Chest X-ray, AP view. Patient: 22 years old, sex M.
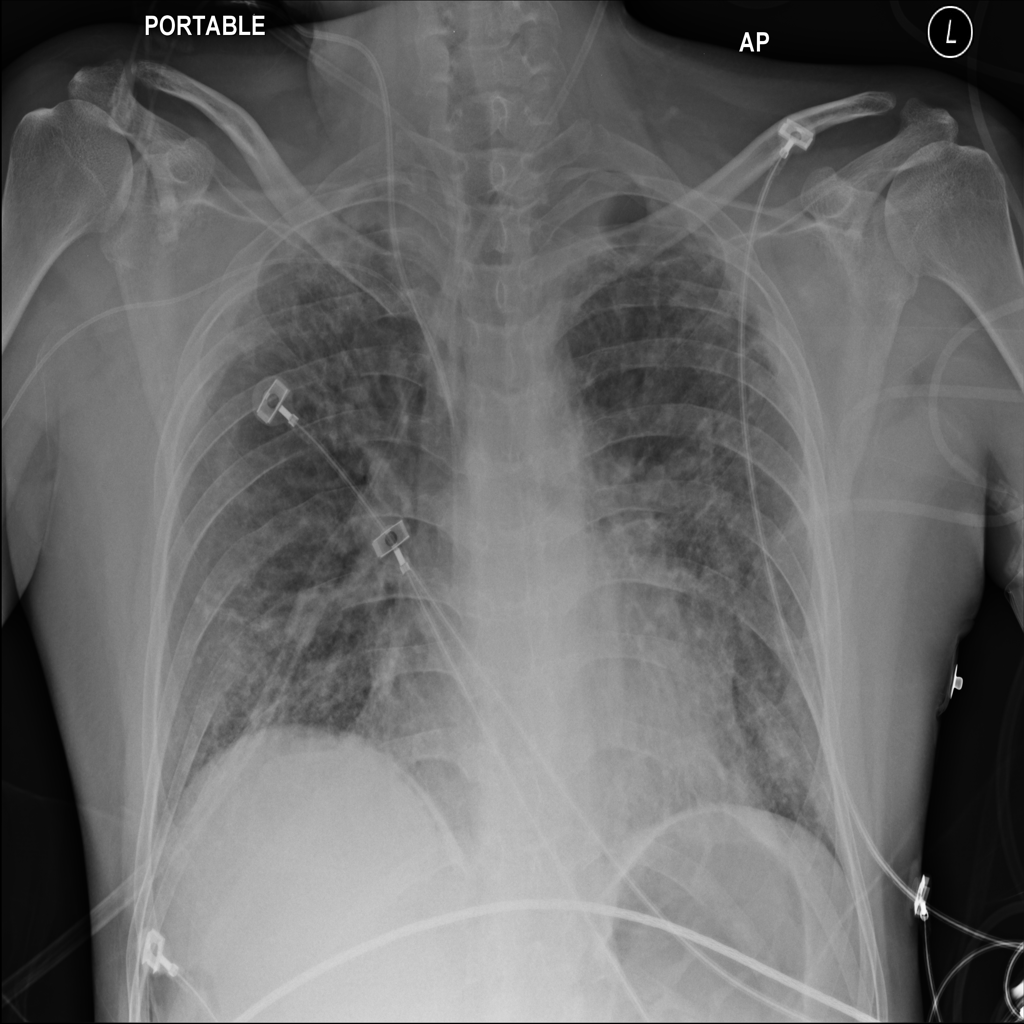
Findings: No Finding